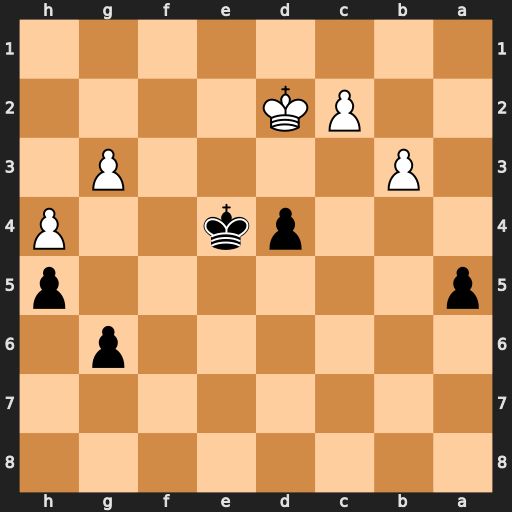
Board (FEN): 8/8/6p1/p6p/3pk2P/1P4P1/2PK4/8
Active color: b
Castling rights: -
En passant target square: -
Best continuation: Kf3 Kd3 Kxg3 Kxd4 Kxh4 c4 Kg5 Ke5 h4